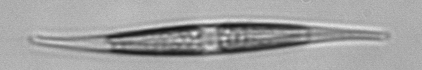
Label: Pleurosigma